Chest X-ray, PA view. Patient: 40 years old, sex M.
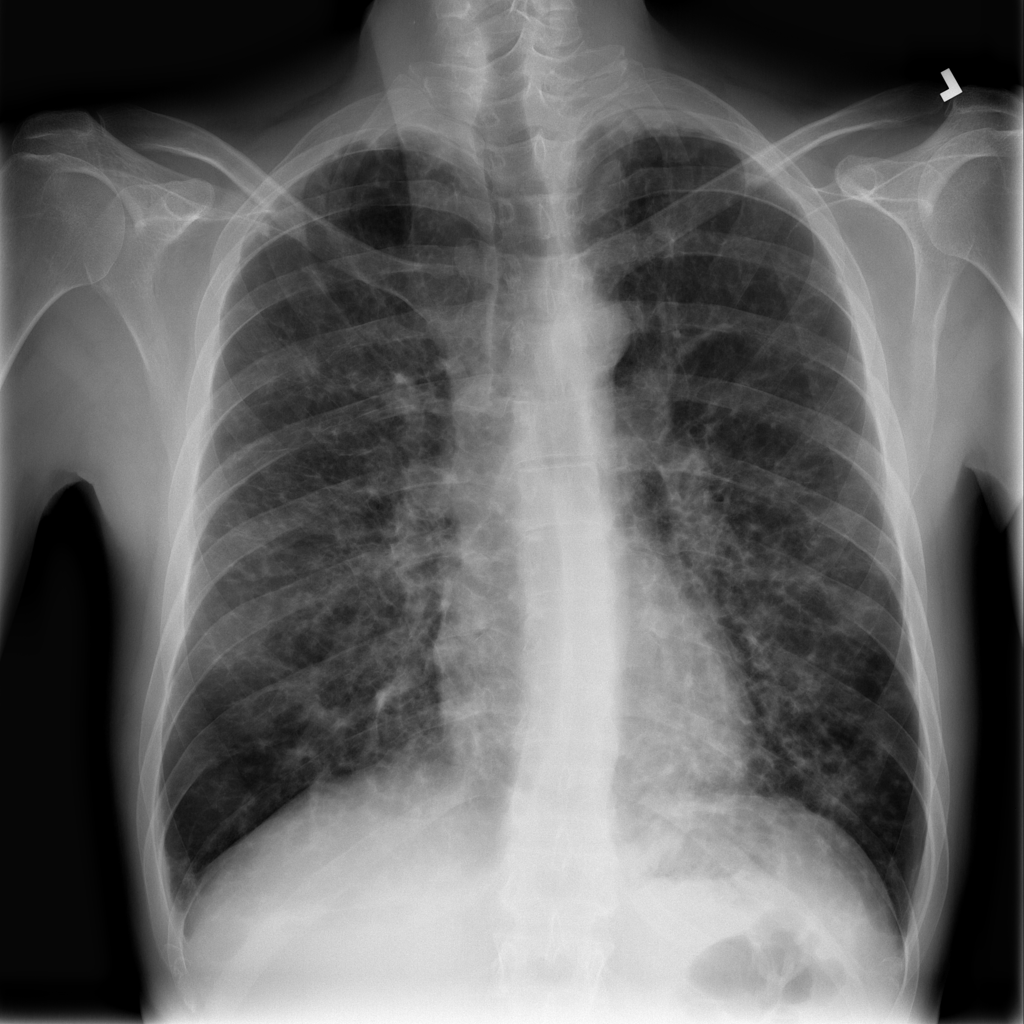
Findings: No Finding